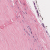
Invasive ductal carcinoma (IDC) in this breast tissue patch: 0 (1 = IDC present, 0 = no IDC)